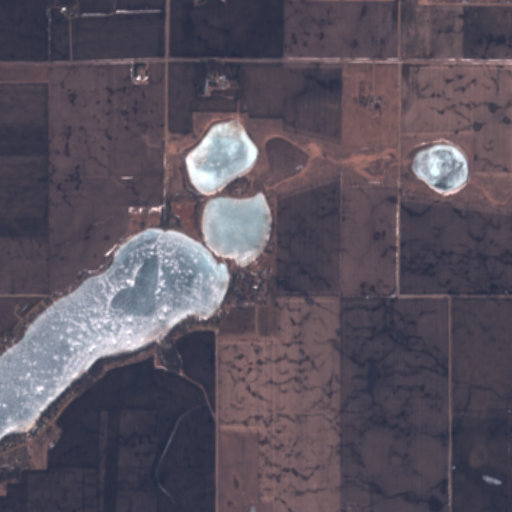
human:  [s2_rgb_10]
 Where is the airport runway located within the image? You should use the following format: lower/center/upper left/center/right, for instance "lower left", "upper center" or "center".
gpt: The airport runway is located in the upper right of the image.
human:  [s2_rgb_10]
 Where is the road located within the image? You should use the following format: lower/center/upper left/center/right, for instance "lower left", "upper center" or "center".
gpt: There is no road in the image.